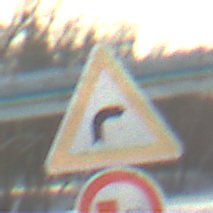
Verkehrszeichen: KurveRechts
Zusatzzeichen unten: UeberholverbotKraftfahrzeuge
Umgebung: Outdoor, Suburban
Tageszeit: MorningAfternoon
Wetter: PartlyCloudy
Licht: Natural
Jahreszeit: NotSpecified
Kontrast: HighContrast